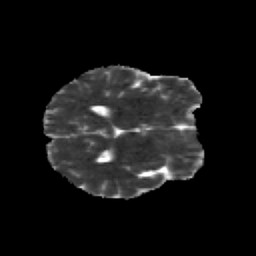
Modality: MD
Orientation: axial
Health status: healthy
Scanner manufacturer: siemens
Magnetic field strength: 3 T
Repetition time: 12 s
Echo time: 0.092 s